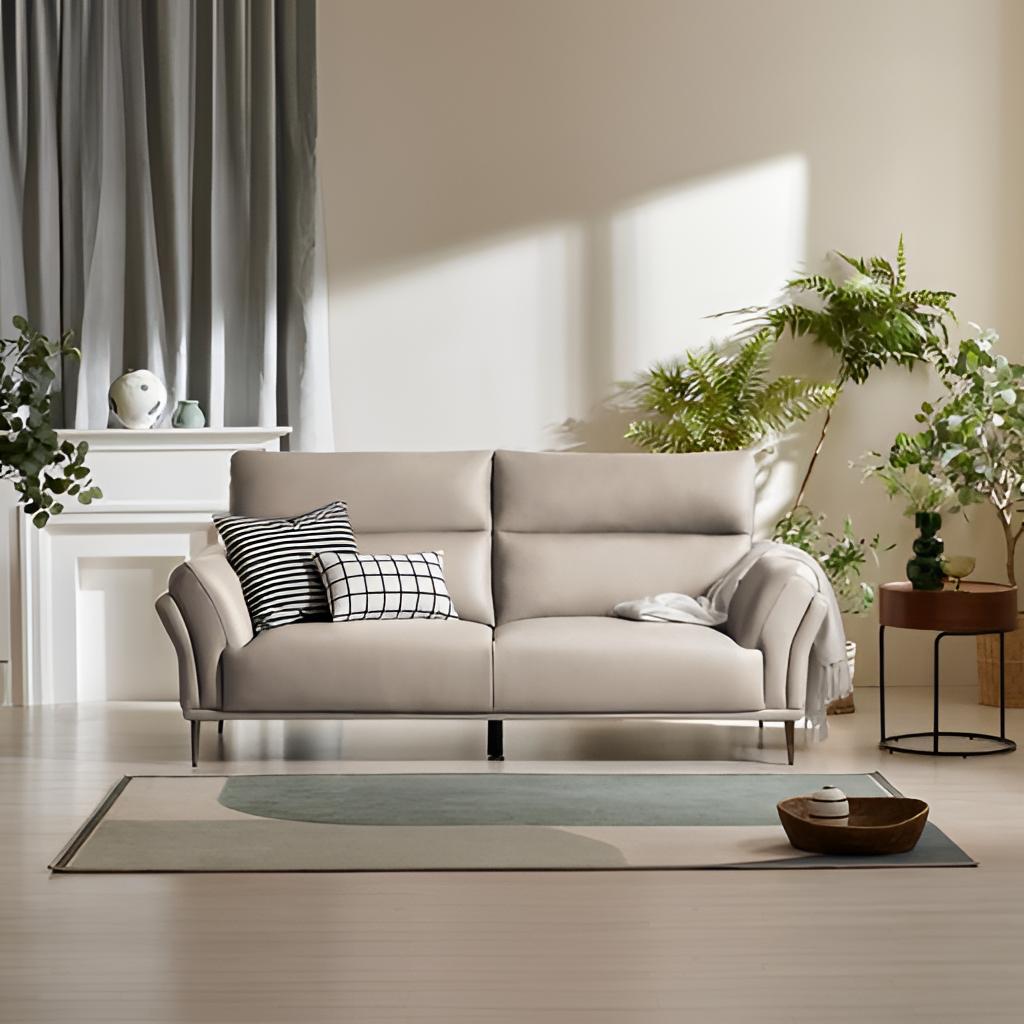
leather sofa, living room, beige wood flooring, with plank pattern, contemporary, paint wallpaper, with solid pattern